Question: I recently installed django-debug-toolbar. The toolbar works and I can see the tabs on the side. However, nothing shows up in the SQL tab even when I have obviously executed an SQL query (such as in the admin):

My settings are as follows:
'''
DATABASES = {
'default': {
'ENGINE': 'django.db.backends.postgresql_psycopg2'
'NAME': 'mydatabase'
....
}
}
# Backwards compatability with apps
DATABASE_ENGINE = DATABASES['default']['ENGINE'].split('.')[-1]
DATABASE_NAME = DATABASES['default']['NAME']
MIDDLEWARE_CLASSES = (
'django.middleware.common.CommonMiddleware',
'django.contrib.sessions.middleware.SessionMiddleware',
'django.middleware.csrf.CsrfViewMiddleware',
'django.contrib.auth.middleware.AuthenticationMiddleware',
'django.contrib.messages.middleware.MessageMiddleware',
'debug_toolbar.middleware.DebugToolbarMiddleware',
)
INSTALLED_APPS = (
...
'debug_toolbar',
...
)
# Settings for the django-debug-toolbar
DEBUG_TOOLBAR_PANELS = (
'debug_toolbar.panels.version.VersionDebugPanel',
'debug_toolbar.panels.cache.CacheDebugPanel',
'debug_toolbar.panels.timer.TimerDebugPanel',
'debug_toolbar.panels.settings_vars.SettingsVarsDebugPanel',
'debug_toolbar.panels.headers.HeaderDebugPanel',
'debug_toolbar.panels.request_vars.RequestVarsDebugPanel',
'debug_toolbar.panels.template.TemplateDebugPanel',
'debug_toolbar.panels.sql.SQLDebugPanel',
'debug_toolbar.panels.signals.SignalDebugPanel',
# 'debug_toolbar.panels.logger.LoggingPanel',
)
def custom_show_toolbar(request):
return request.user.is_staff
DEBUG_TOOLBAR_CONFIG = {
'INTERCEPT_REDIRECTS':False,
'SHOW_TOOLBAR_CALLBACK':custom_show_toolbar,
'SHOW_TEMPLATE_CONTEXT':True,
'HIDE_DJANGO_SQL':False,
}
'''
I'm using Django 1.3 with Toolbar version 0.8.5. Any help with this problem would be awesome...
Based on the answer, I have decided to post how I am handling my view functions:
'''
def func1(query, var1):
query = query.filter(var__icontains=var1)
return query
def func2(query, var2):
query = query.filter(var__icontains=var2)
return query
def parse(**kwargs):
# Based on some logic call func1 and func2
return query
def view(request, template="display.html"):
# Do some request processing
query = parse(request.GET.items())
return render(request, template, { 'items':list(query) })
'''
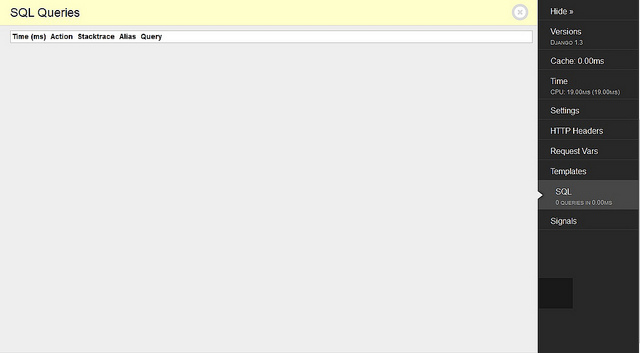
Answer: I just find out a way:
- - - -
I don't know why I have to do all that ...